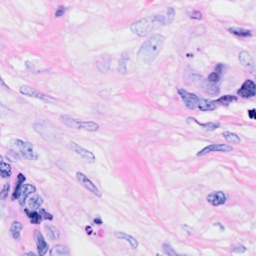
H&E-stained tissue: Breast